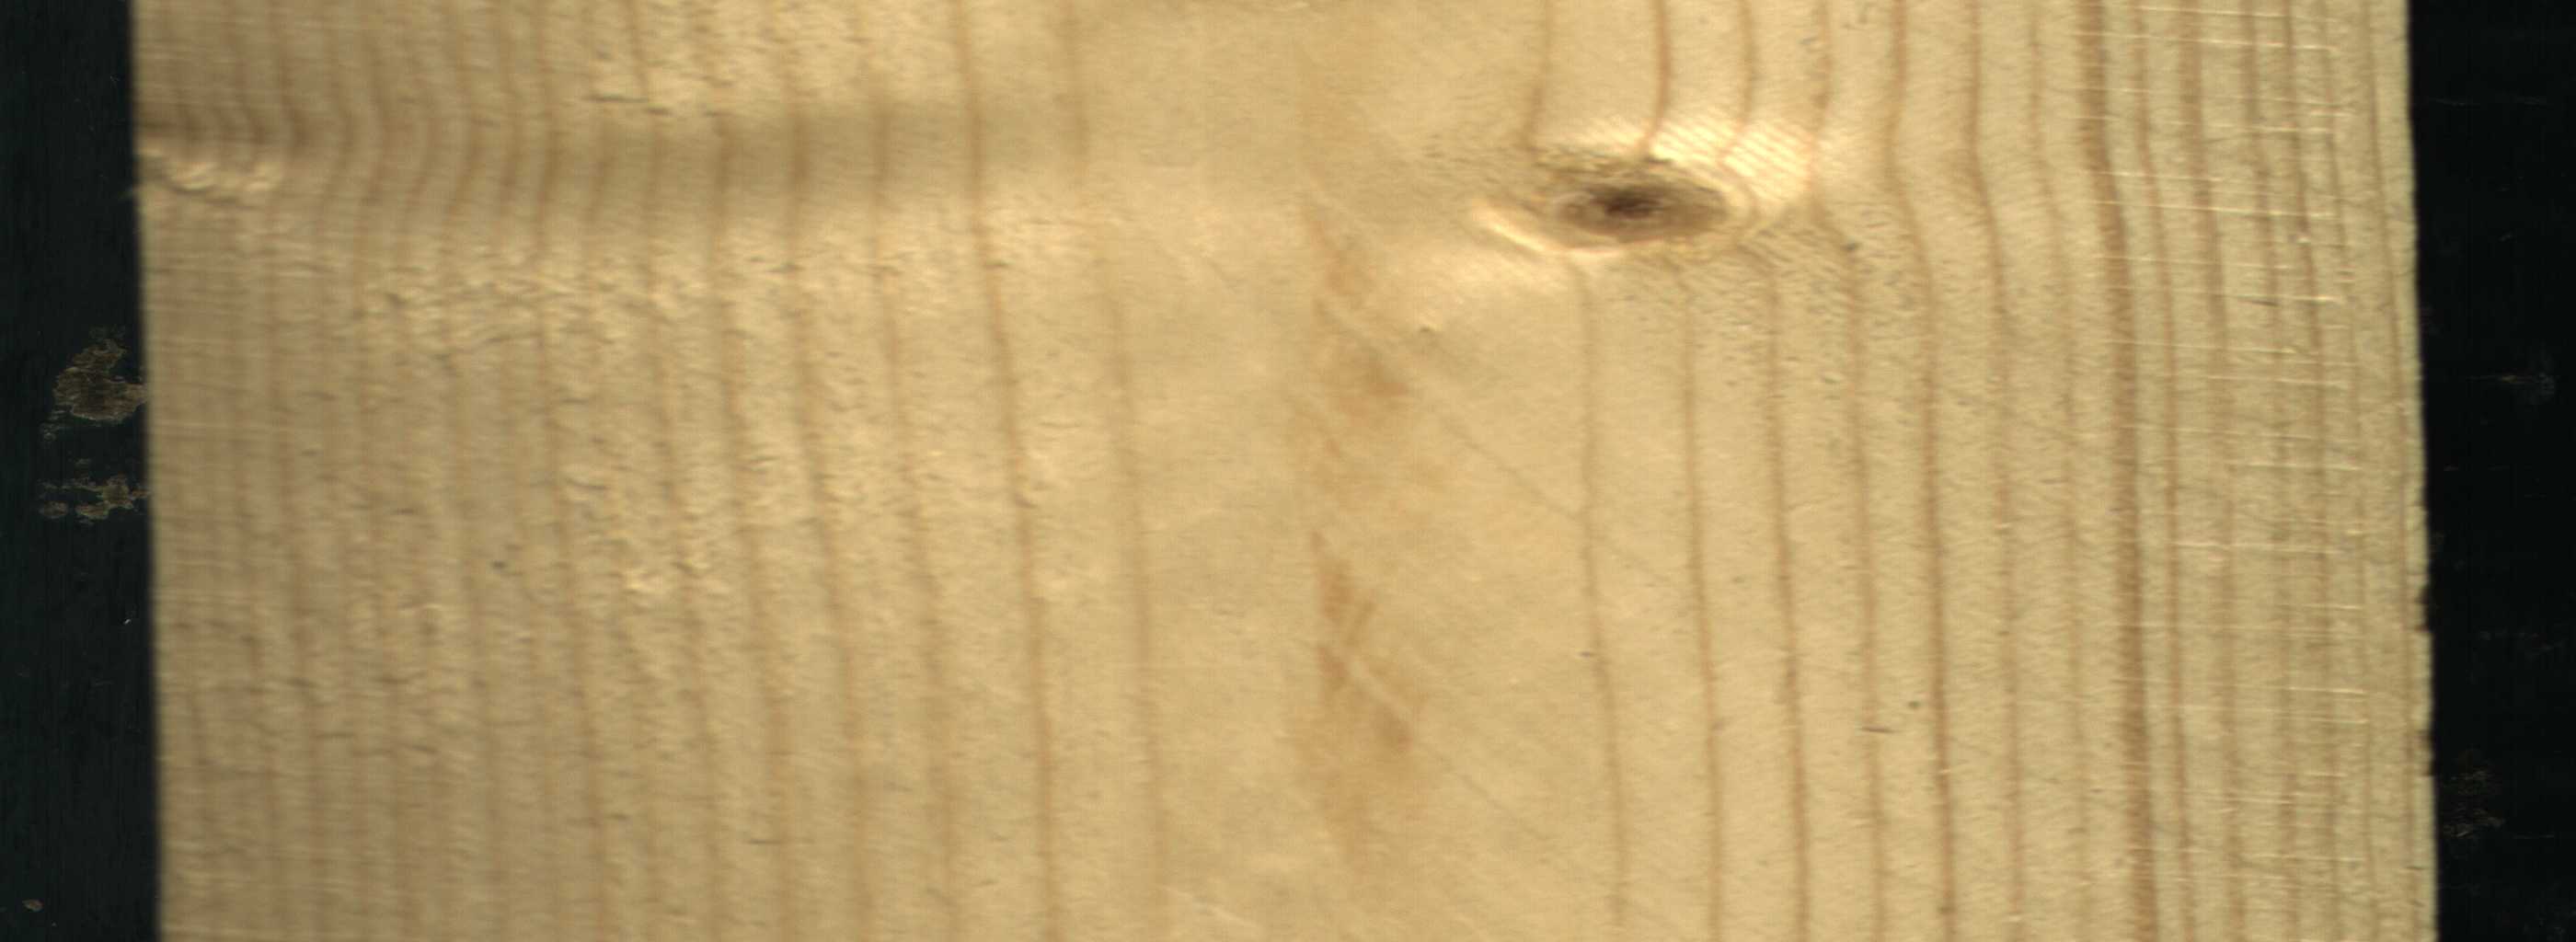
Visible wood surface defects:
Live_Knot